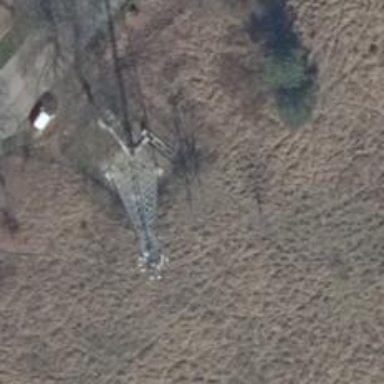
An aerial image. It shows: Communication tower.